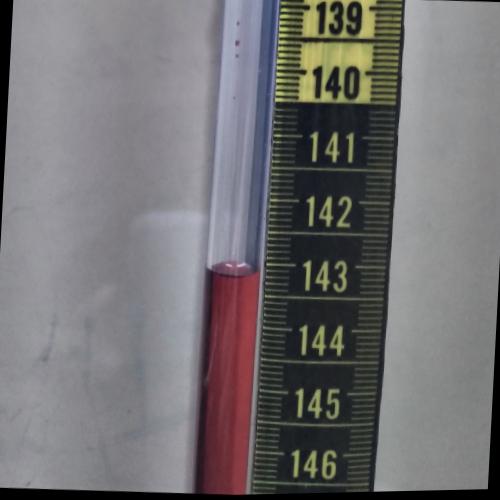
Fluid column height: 143.2 cm